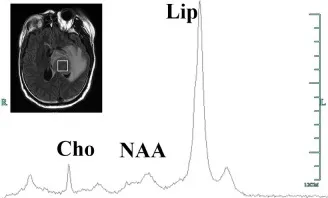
Single-voxel 1H-magnetic resonance spectroscopy of the tumor area in the left thalamus showing elevated Cho peak in 3.2 ppm and Lip peak in 1.3ppm with decreased NAA in 2.0 ppm, with corresponding short echo time spectra. TE=35ms).
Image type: radiology (mri)